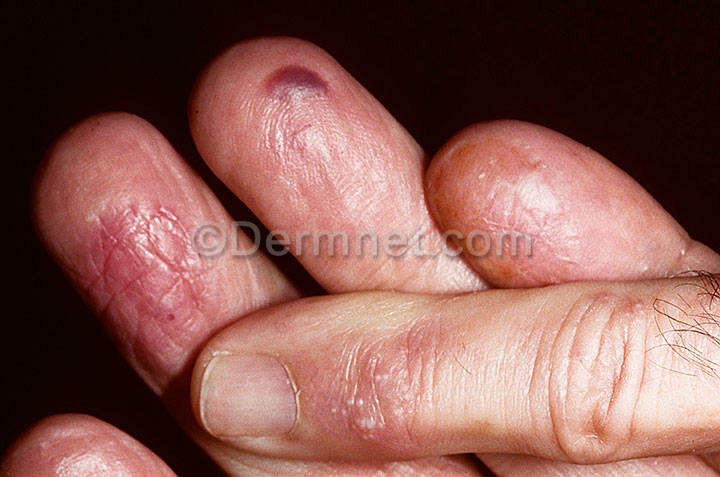
Disease: Eczema Photos